Question: How is it possible to arrange documents in to a space (say multiple grids), so that the position in which they are placed in, contains information about how similar they are to other documents. I looked in to K-means clustering, but it is a bit computationally intensive if data is large. I'm looking for something like hashing the contents of the document, so that they can fit in a large space and documents that are similar would be having similar hashes and distance between them would be small. In this case, it would be easy to find documents similar to a given document, with out doing much extra work.
The result could be something similar to the picture below. In this case music documents are near film documents but far from documents related to computers. The box can be considered as the whole world of documents.

Any help would be greatly appreciated.
Thanks
jvc007
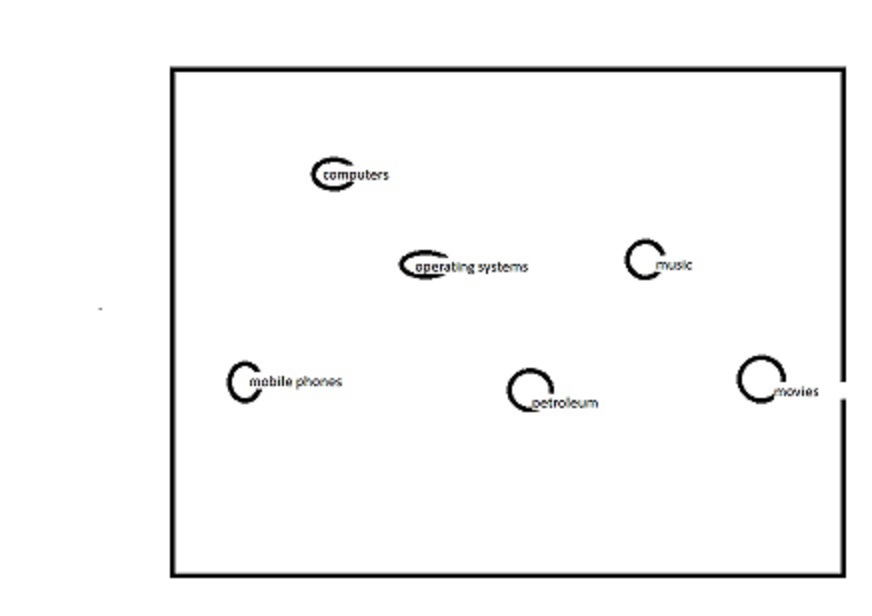
Answer: One way to introduce a distance or similarity measure between documents is:
- first encode your documents as vectors, eg using TF-IDF (see <URL>- the scalar-product between two vectors related to two documents give you a measure about the similarity of the documents. The larger this value is, the higher is the similarity.
Using MDS (<URL> on these similarities
should help to visualize the documents in a two dimensional plot.